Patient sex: M
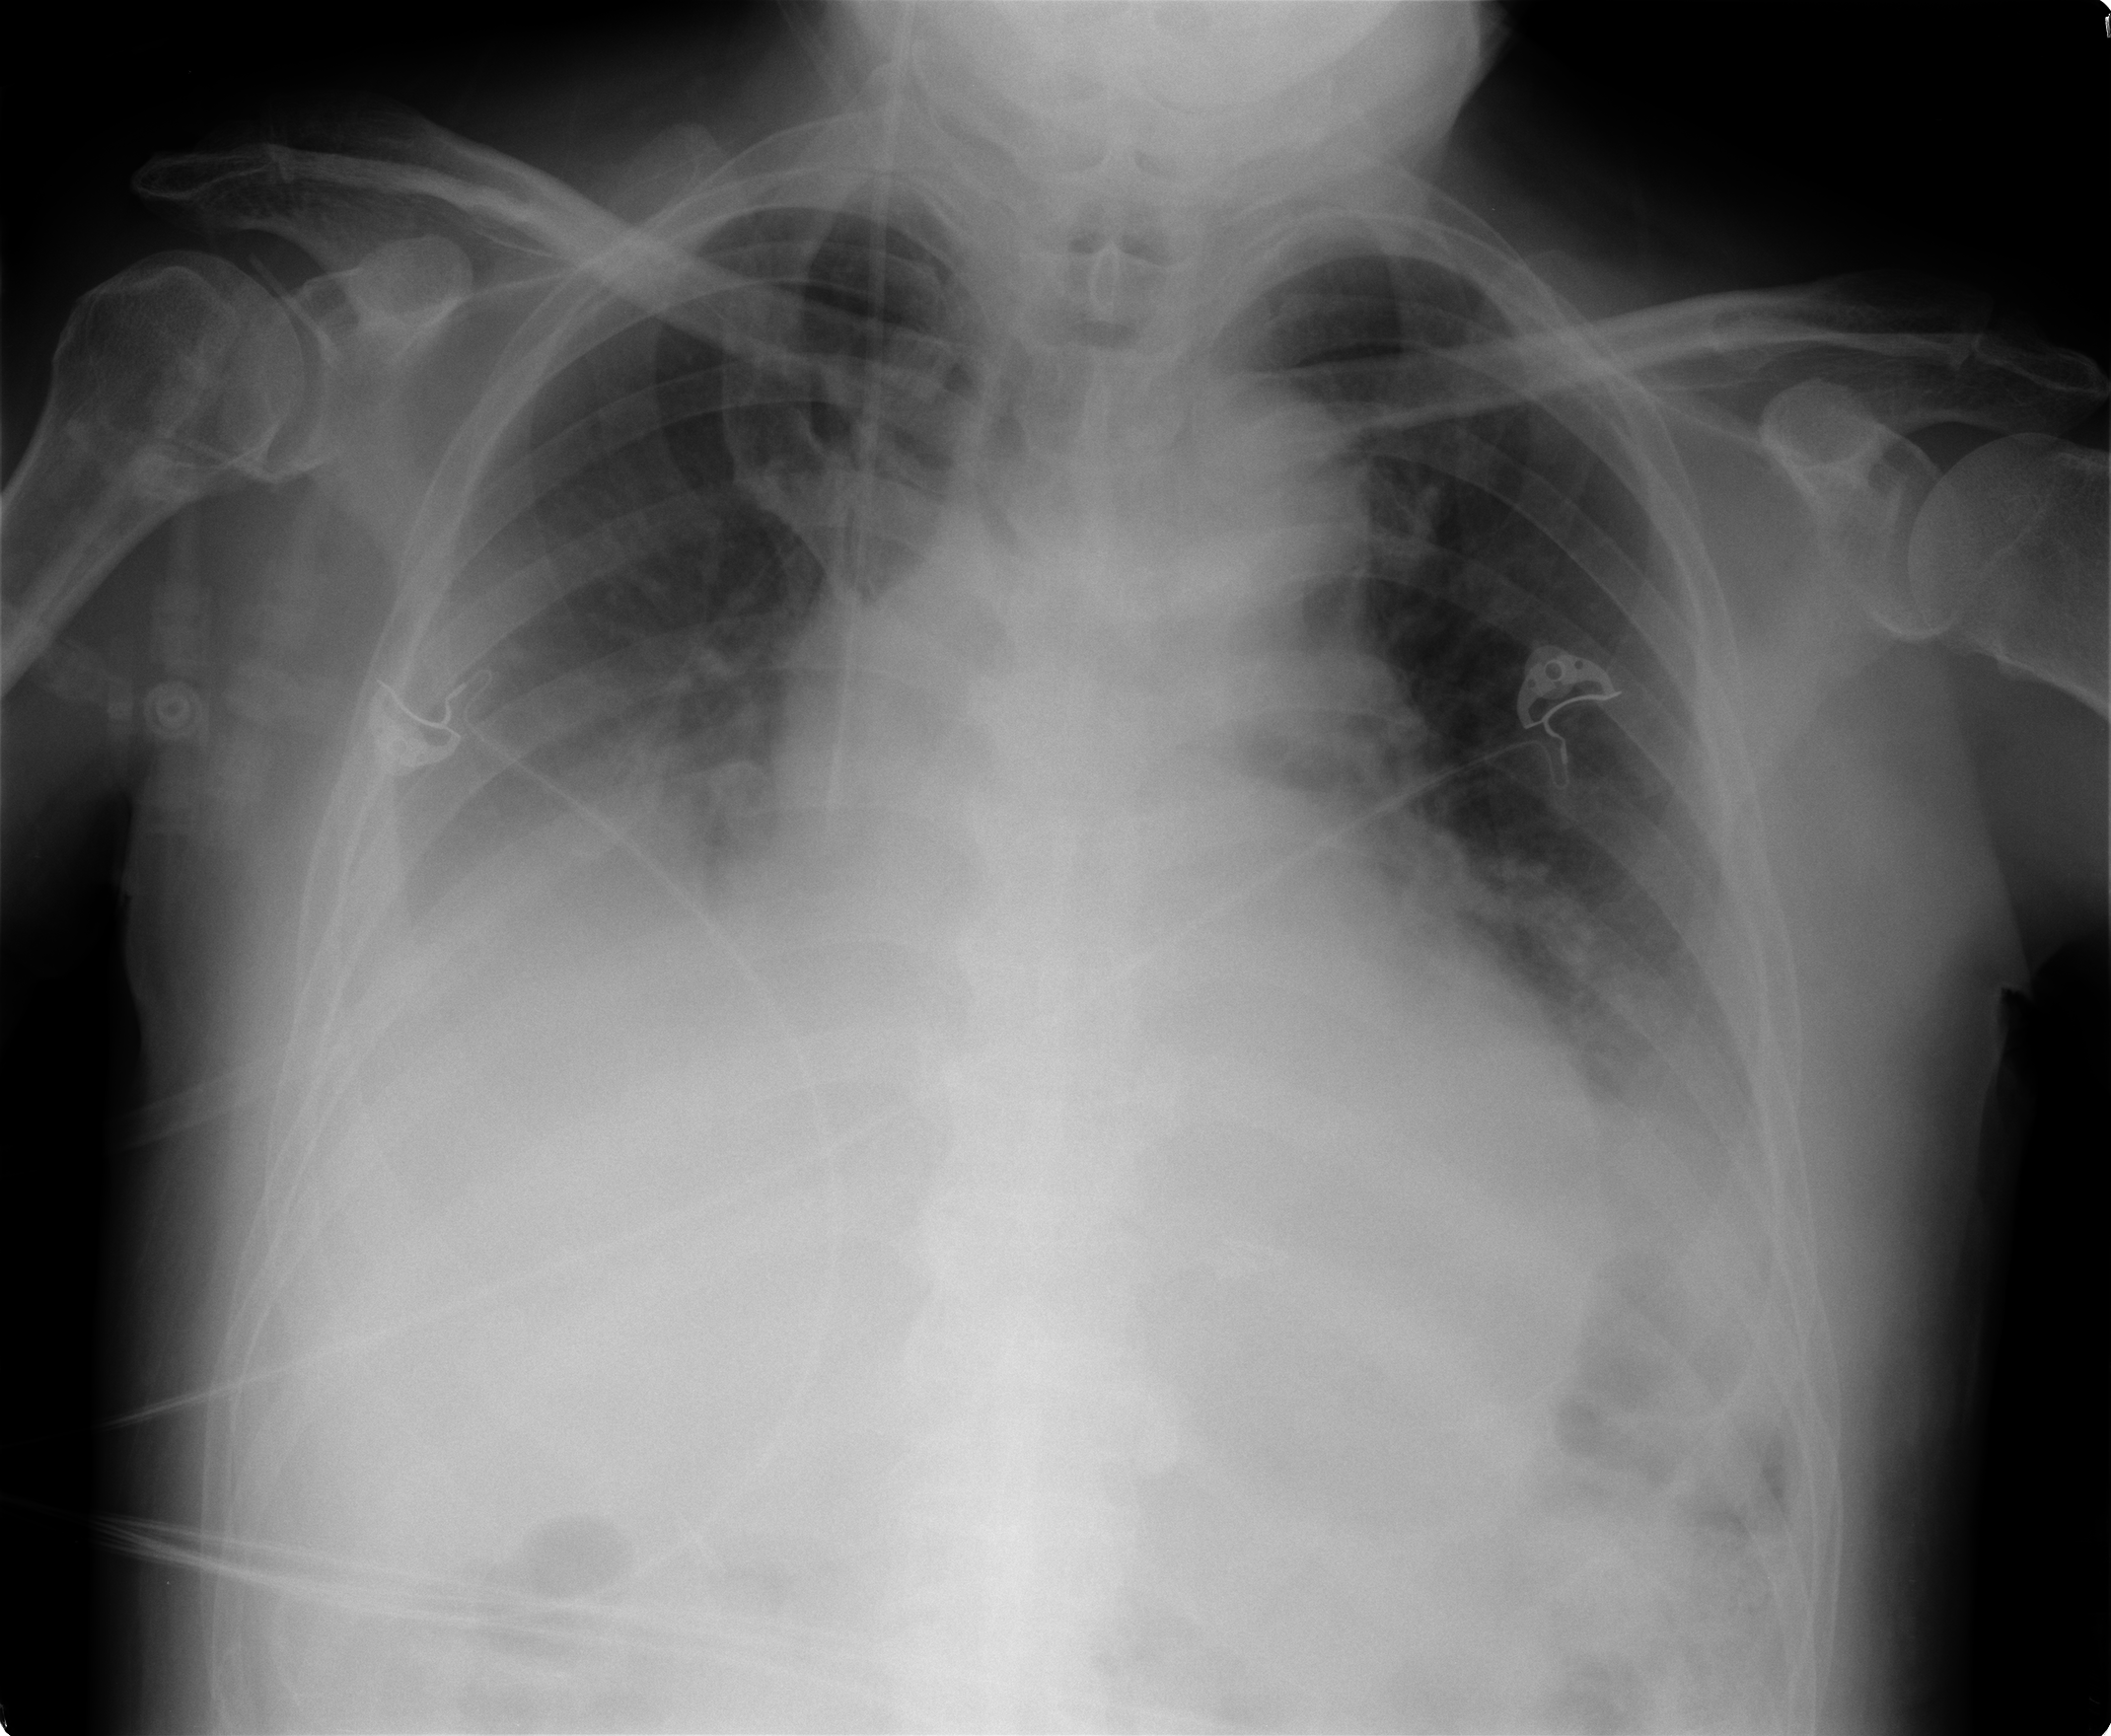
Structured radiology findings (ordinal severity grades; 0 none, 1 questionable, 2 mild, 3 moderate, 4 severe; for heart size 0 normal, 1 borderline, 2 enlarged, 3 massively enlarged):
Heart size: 2
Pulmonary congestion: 2
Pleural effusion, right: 2
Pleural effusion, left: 2
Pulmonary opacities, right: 0
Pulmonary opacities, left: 1
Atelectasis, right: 2
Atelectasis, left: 2